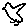
Label: bird